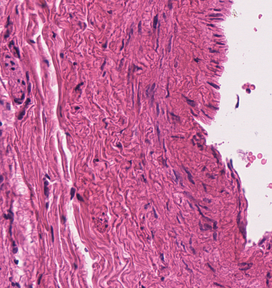
Tumor epithelial tissue: no
Tumor-associated stroma tissue: yes
Normal tissue: no